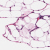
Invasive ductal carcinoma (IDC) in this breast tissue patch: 0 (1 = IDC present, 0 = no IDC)